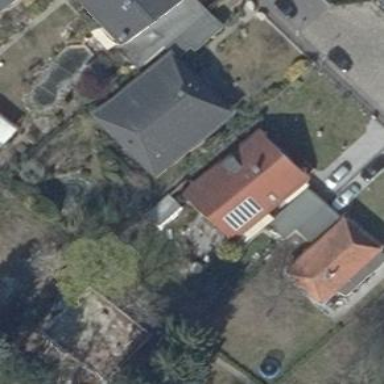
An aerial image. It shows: Detached building with gabled roof.